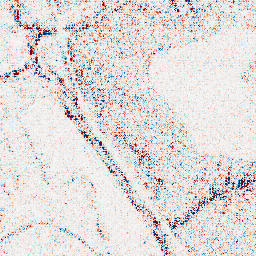
Category: wavelet
Decomposition family: wavelet_biorthogonal
Decomposition parameters: wavelet: bior4.4
level: 1
Upsampling method: cubic_catmull_rom
Upsampling parameters: scale: 4
Upsampling scale: 4